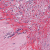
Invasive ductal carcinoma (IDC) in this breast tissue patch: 0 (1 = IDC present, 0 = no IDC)